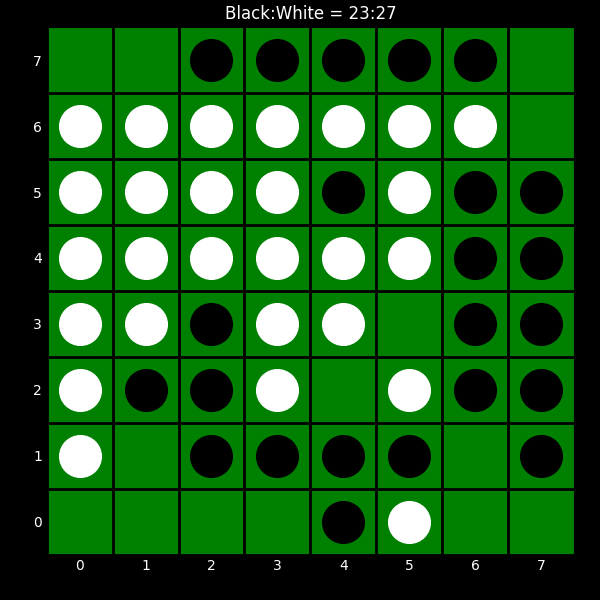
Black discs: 23
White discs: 27